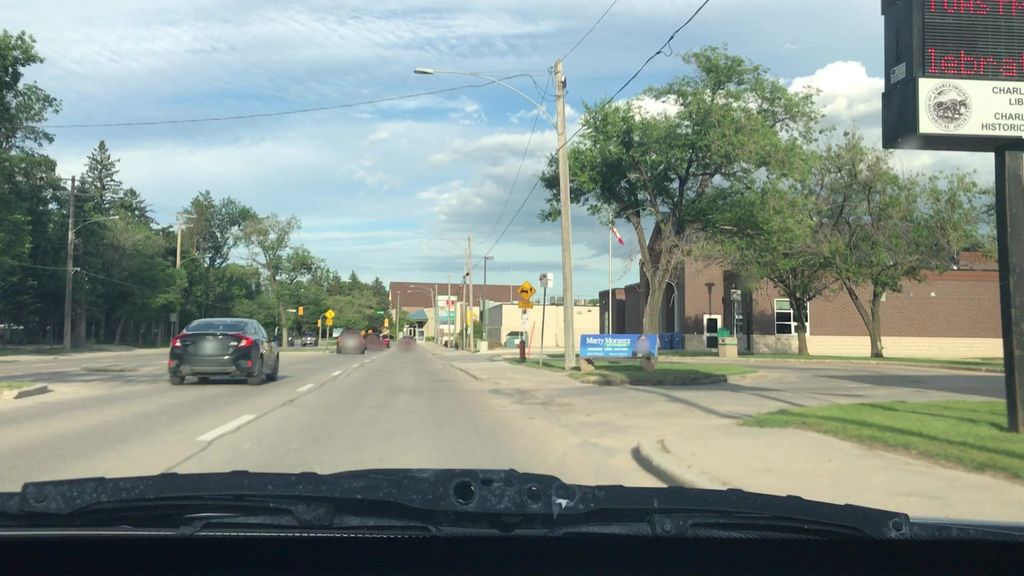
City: winnipeg